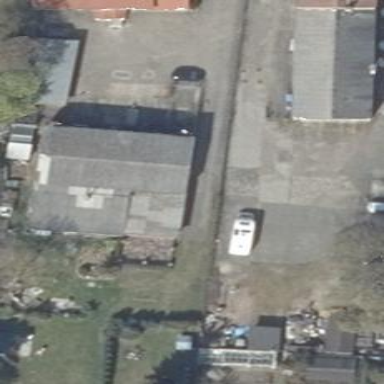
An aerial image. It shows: Gray building with roof.